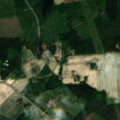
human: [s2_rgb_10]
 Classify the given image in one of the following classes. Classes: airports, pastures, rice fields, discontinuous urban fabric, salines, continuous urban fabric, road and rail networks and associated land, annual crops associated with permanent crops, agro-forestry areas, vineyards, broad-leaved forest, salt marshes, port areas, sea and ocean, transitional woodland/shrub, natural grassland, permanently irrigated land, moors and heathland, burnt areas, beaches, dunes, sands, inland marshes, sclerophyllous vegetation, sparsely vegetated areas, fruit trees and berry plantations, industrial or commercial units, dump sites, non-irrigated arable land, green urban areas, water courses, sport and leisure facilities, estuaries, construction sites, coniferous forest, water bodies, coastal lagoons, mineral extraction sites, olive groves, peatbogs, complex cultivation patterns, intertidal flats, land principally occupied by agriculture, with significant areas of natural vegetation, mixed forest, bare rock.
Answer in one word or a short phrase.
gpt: non-irrigated arable land, land principally occupied by agriculture, with significant areas of natural vegetation, coniferous forest, mixed forest, transitional woodland/shrub